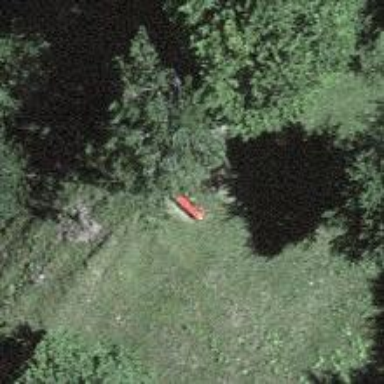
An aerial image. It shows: Red bench.